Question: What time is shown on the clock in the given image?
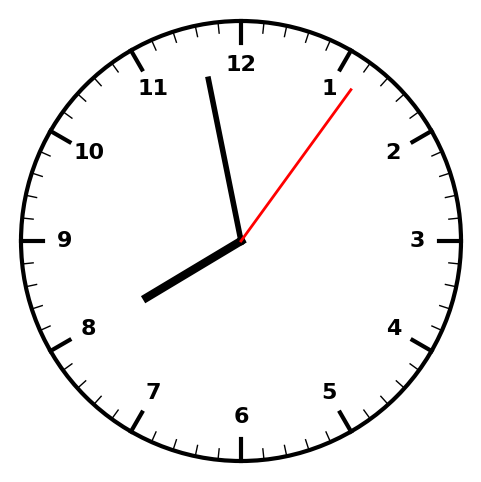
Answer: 07:58:06